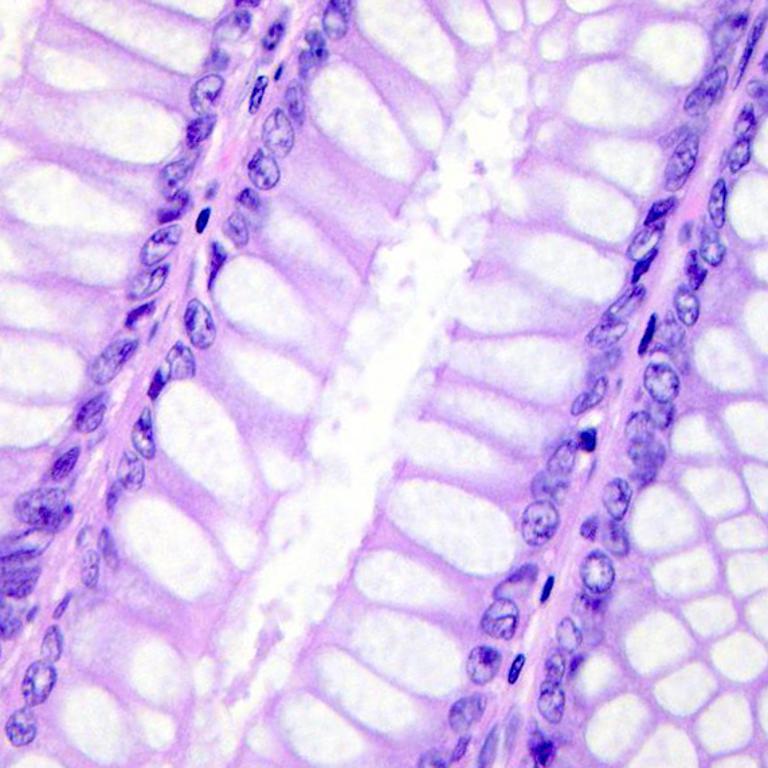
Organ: colon
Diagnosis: benign